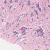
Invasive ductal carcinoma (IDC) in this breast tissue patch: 1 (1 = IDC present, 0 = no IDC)